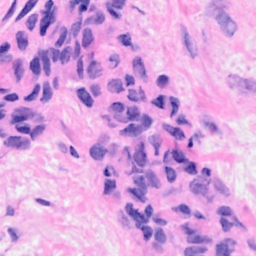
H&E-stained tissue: Breast